Field crop: maize
Growth stage: 2
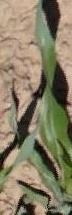
Species: maize